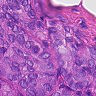
Metastatic tissue present: yes